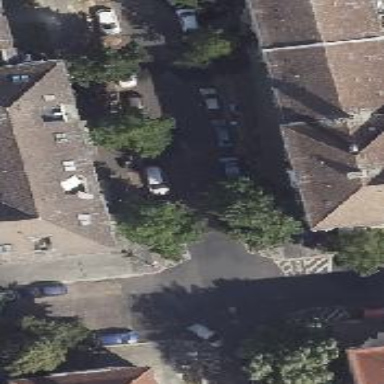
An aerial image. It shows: Bicycle parking located on the sidewalk.